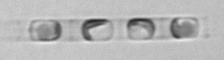
Label: Skeletonema